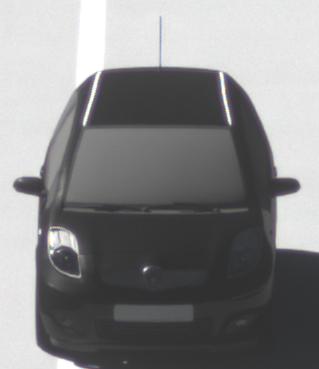
Make: Toyota
Model: Yaris 1.0
Detailed model: Yaris (XP13)
Model produced from: 2011/10
Model produced until: 2014/08
Doors: 3
Color: black
Road condition: dry road
Daytime: morning or afternoon
Contrast: high contrast